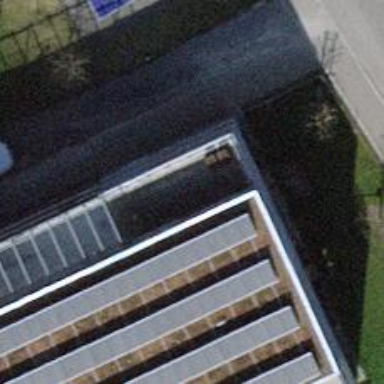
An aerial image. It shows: Kindergarten.